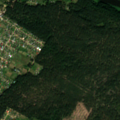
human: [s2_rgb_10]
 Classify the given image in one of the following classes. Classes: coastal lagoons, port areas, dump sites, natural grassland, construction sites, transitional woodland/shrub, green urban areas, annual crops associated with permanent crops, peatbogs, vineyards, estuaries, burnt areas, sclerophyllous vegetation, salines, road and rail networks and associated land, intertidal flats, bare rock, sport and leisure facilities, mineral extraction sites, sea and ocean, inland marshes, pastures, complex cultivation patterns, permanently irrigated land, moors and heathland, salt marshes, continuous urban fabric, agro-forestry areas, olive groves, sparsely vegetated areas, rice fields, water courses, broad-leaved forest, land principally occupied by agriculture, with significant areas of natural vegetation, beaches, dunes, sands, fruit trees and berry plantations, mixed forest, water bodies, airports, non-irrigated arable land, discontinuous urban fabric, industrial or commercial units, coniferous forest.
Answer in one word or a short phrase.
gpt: discontinuous urban fabric, complex cultivation patterns, coniferous forest, water courses